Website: walmart
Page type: account-selection
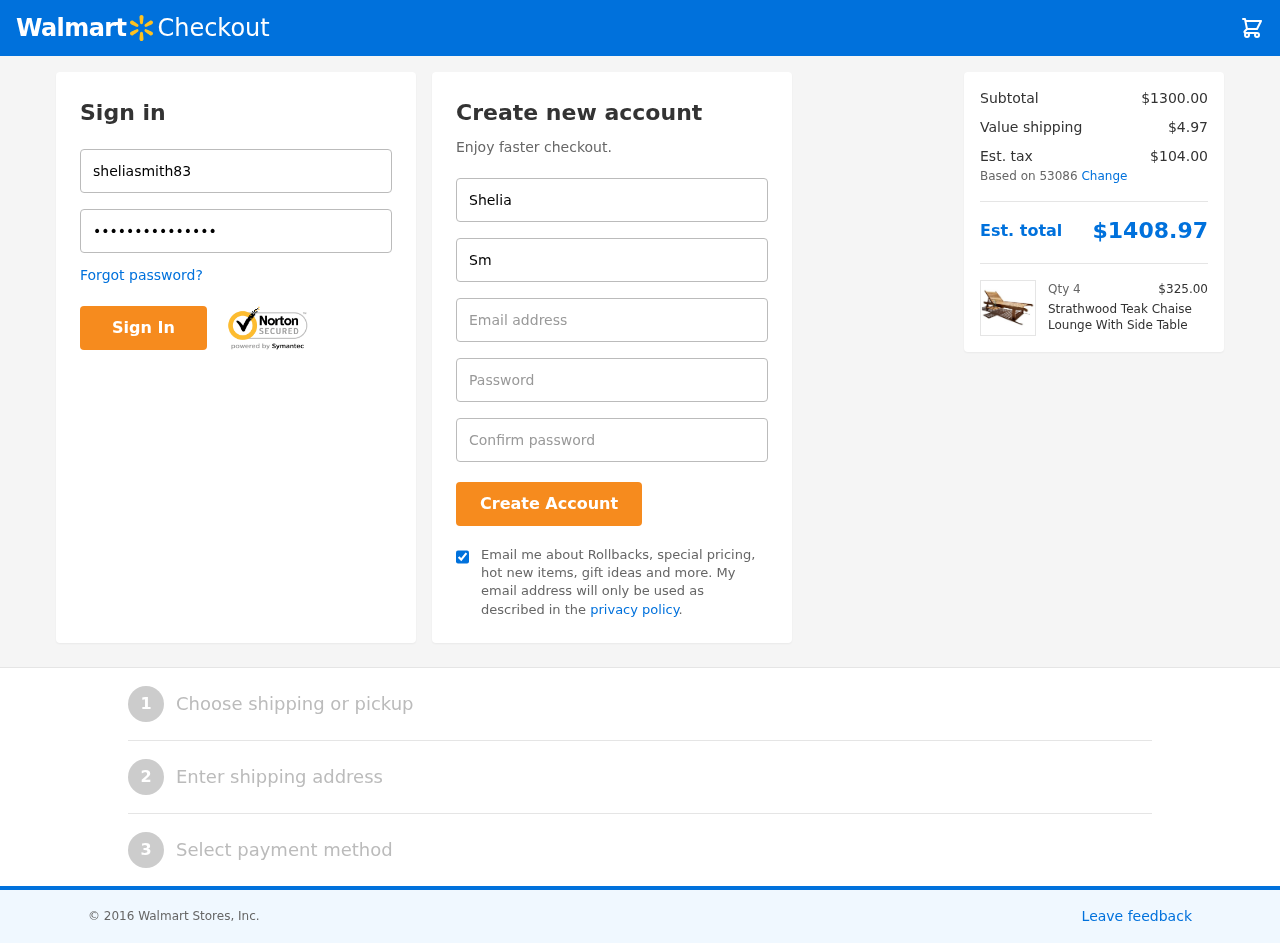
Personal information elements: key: PII_EMAIL
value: shelia_smith@hotmail.com
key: PII_FIRSTNAME
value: Shelia
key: PII_LASTNAME
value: Smith
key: PII_LOGIN_USERNAME
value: sheliasmith83
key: PII_POSTCODE
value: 53086
Product elements: key: PRODUCT1_NAME
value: Strathwood Teak Chaise Lounge With Side Table
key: PRODUCT1_PRICE
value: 325
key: PRODUCT1_QUANTITY
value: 4
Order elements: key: ORDER_SUBTOTAL
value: $1300.00
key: ORDER_SHIPPING_COST
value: $4.97
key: ORDER_TAX
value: $104.00
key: ORDER_TOTAL
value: $1408.97